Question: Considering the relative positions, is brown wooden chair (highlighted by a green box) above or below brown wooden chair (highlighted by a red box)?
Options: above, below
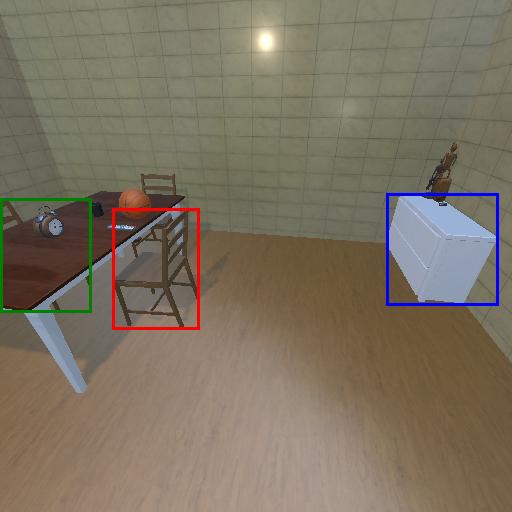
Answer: above